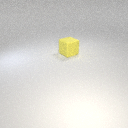
large yellow rubber cube